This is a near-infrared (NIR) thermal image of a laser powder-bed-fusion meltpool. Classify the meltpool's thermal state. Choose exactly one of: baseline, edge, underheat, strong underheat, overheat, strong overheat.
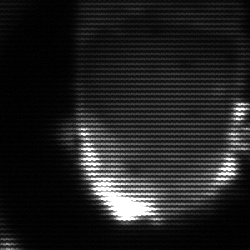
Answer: baseline